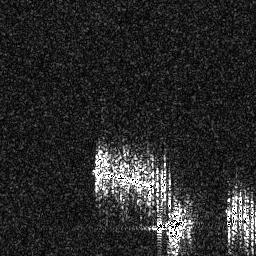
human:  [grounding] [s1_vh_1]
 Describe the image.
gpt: In the satellite image, there is  <ref>1 large ship </ref> <box>[[63, 40, 83, 55, 0]]</box> located at right.